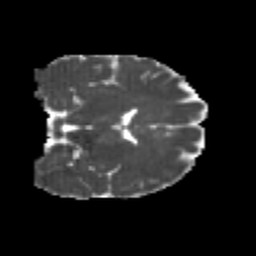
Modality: MD
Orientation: coronal
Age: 22
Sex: female
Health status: healthy
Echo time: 0.074 s